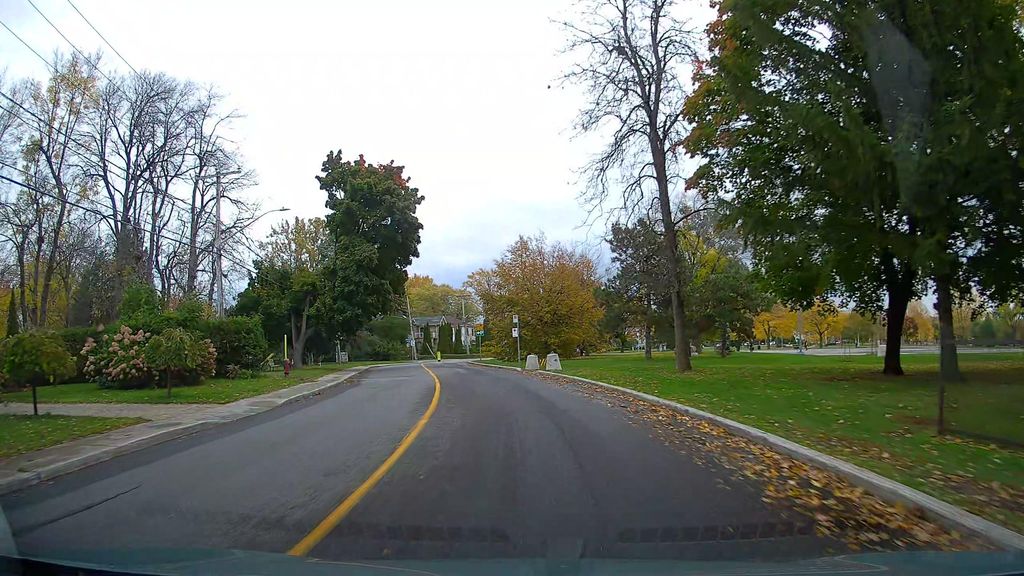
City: montreal